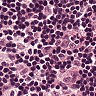
Metastatic tissue present: no